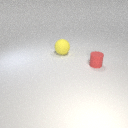
small red rubber cylinder in front of large yellow rubber sphere